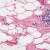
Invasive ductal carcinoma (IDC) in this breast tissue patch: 0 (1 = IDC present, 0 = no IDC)